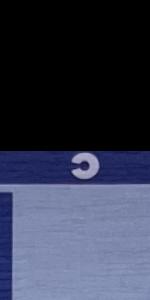
Label: Empty